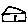
Label: house